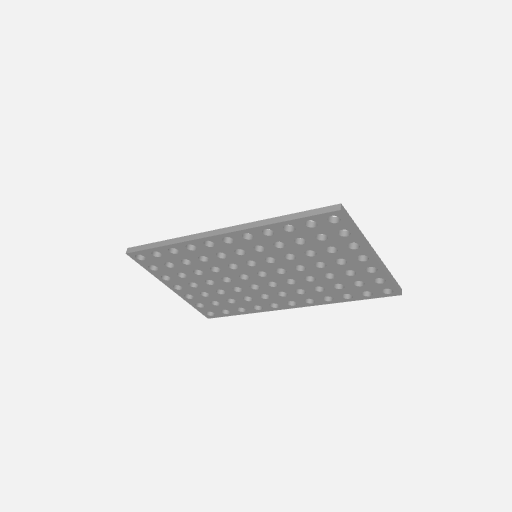
Part: GridPlate7x11H